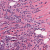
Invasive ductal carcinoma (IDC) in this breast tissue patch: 1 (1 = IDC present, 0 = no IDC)